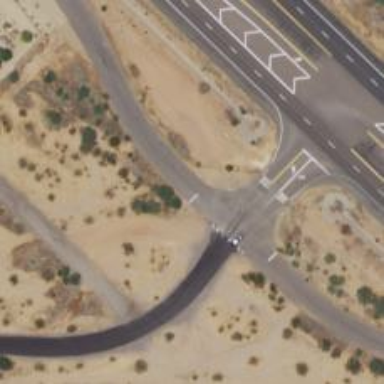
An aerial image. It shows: Road with stop sign.